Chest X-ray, AP view. Patient: 37 years old, sex M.
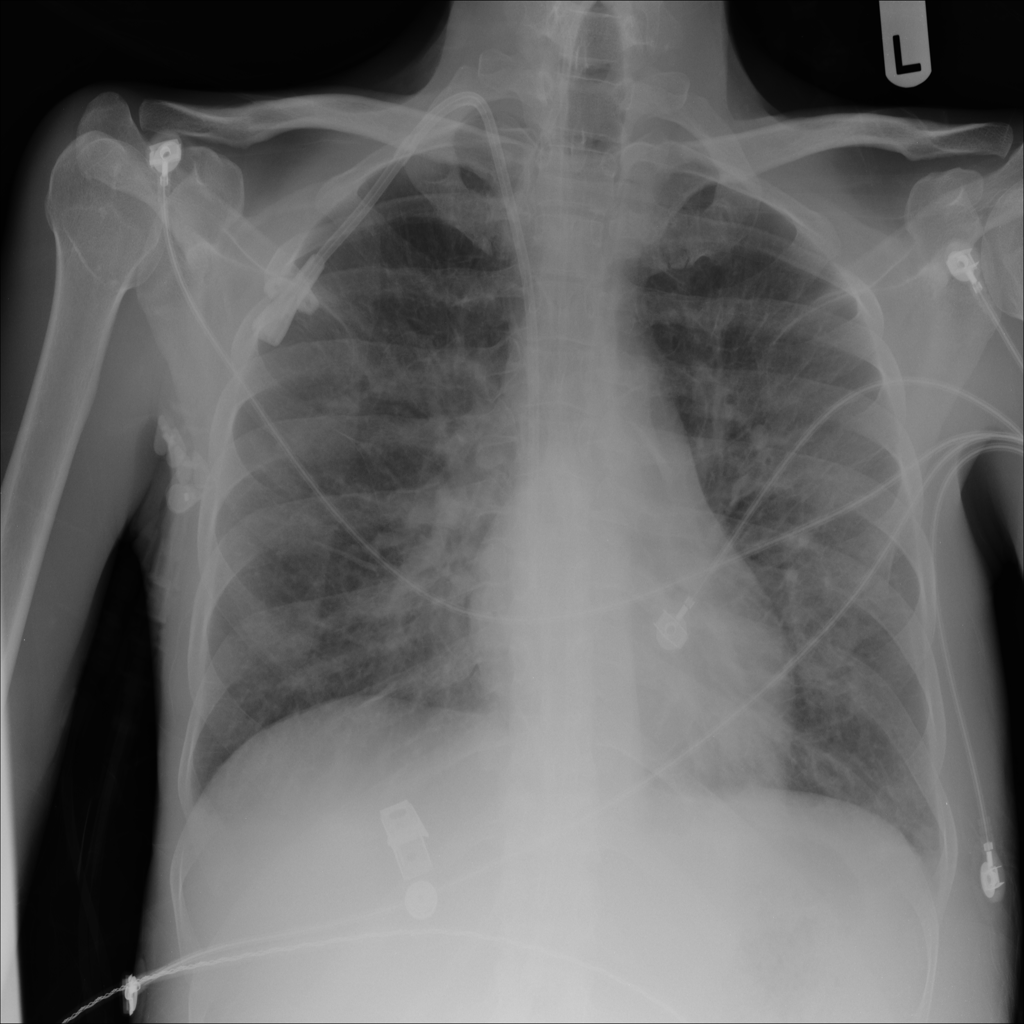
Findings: Edema